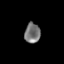
Tissue: skin
Cell type: Others
Senescence score: 0.8045
Nuclear area (px): 308
Mean DAPI intensity: 118.062